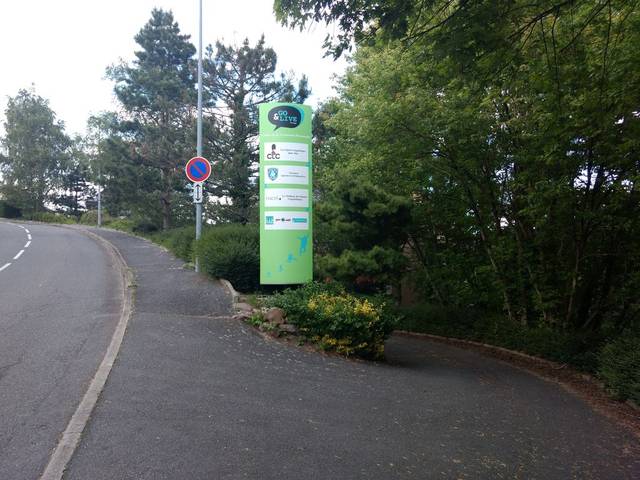
Region: France
Coordinates: 44.348, 2.58